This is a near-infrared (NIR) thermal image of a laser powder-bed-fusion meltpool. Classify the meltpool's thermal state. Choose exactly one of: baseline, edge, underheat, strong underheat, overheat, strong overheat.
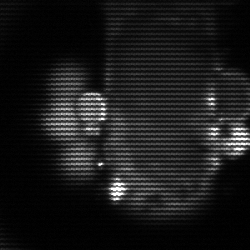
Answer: strong underheat